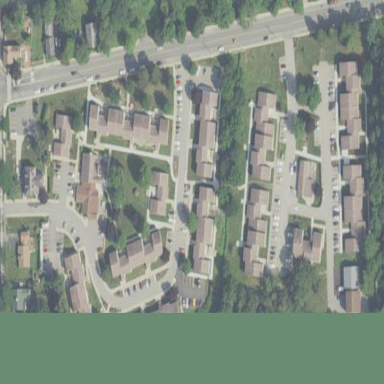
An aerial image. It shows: Nursing home.